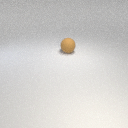
large brown rubber sphere